Question: I want to disable second row,third row,till nth row form elements which is present in second and third column using jquery selector.
'''
<link href="https://maxcdn.bootstrapcdn.com/bootstrap/3.3.6/css/bootstrap.min.css" rel="stylesheet"/>
<table class="table table-striped">
<thead>
<tr class="warning">
<th>column1</th>
<th>column2</th>
<th>column3</th>
</tr>
</thead>
<tbody>
<tr>
<td>500.00</td>
<td>
<select class="form-control" id="ddcards">
<option selected>Select Card</option>
<option>CC0</option>
<option>CC1</option>
<option>CC2</option>
</select>
</td>
<td>
<input type="submit" class="btn btn-primary" id="btnSubmit" value="submit">
</td>
</tr>
<tr>
<td>500.00</td>
<td>
<select class="form-control" id="ddcards">
<option selected>Select Card</option>
<option>CC0</option>
<option>CC1</option>
<option>CC2</option>
</select>
</td>
<td>
<input type="submit" class="btn btn-primary" id="btnSubmit" value="submit">
</td>
</tr>
<tr>
<td>500.00</td>
<td>
<select class="form-control" id="ddcards">
<option selected>Select Card</option>
<option>CC0</option>
<option>CC1</option>
<option>CC2</option>
</select>
</td>
<td>
<input type="submit" class="btn btn-primary" id="btnSubmit" value="submit">
</td>
</tr>
</tbody>
</table>
'''
Below is the sample screen
Want to disable to row with the form elements which is present in the column
till nth row
one important condition like when button 1 clicked enable 2nd row,then when second button clicked enable third row...likewise it goes on
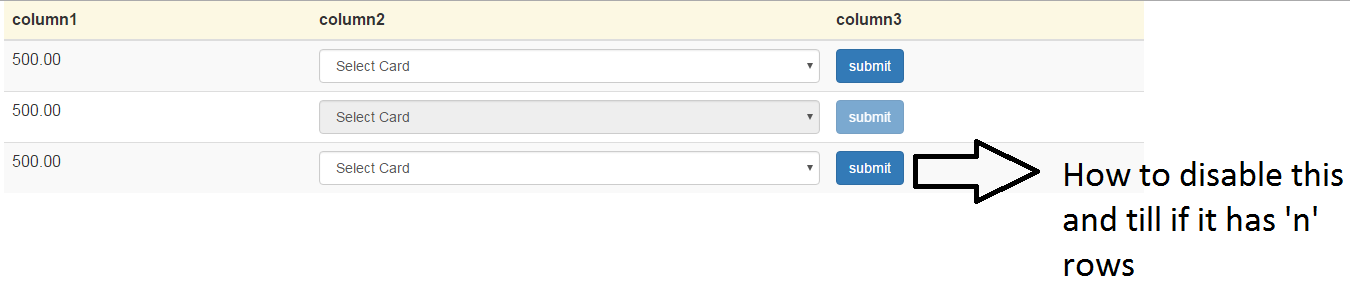
Answer: You could use any of these
'''
$("table tbody tr").slice(1).find('input,select').prop('disabled', true);
'''
or
'''
$("table tbody tr:not(:eq(0))").find('input,select').prop('disabled', true);
'''
or
'''
$("table tbody tr").gt(0).find('input,select').prop('disabled', true);
'''
'''
$("table tbody tr").slice(1).find('input,select').prop('disabled', true);
$('input[type="submit"]').on('click', function() {
$(this).parents('tr').next().find('input, select').prop('disabled', false);
})
'''
'''
<script src="https://ajax.googleapis.com/ajax/libs/jquery/2.1.1/jquery.min.js"></script>
<table class="table table-striped">
<thead>
<tr class="warning">
<th>column1</th>
<th>column2</th>
<th>column3</th>
</tr>
</thead>
<tbody>
<tr>
<td>500.00</td>
<td>
<select class="form-control" id="ddcards">
<option selected>Select Card</option>
<option>CC0</option>
<option>CC1</option>
<option>CC2</option>
</select>
</td>
<td>
<input type="submit" class="btn btn-primary" id="btnSubmit" value="submit">
</td>
</tr>
<tr>
<td>500.00</td>
<td>
<select class="form-control" id="ddcards">
<option selected>Select Card</option>
<option>CC0</option>
<option>CC1</option>
<option>CC2</option>
</select>
</td>
<td>
<input type="submit" class="btn btn-primary" id="btnSubmit" value="submit">
</td>
</tr>
<tr>
<td>500.00</td>
<td>
<select class="form-control" id="ddcards">
<option selected>Select Card</option>
<option>CC0</option>
<option>CC1</option>
<option>CC2</option>
</select>
</td>
<td>
<input type="submit" class="btn btn-primary" id="btnSubmit" value="submit">
</td>
</tr>
<tr>
<td>500.00</td>
<td>
<select class="form-control" id="ddcards">
<option selected>Select Card</option>
<option>CC0</option>
<option>CC1</option>
<option>CC2</option>
</select>
</td>
<td>
<input type="submit" class="btn btn-primary" id="btnSubmit" value="submit">
</td>
</tr>
<tr>
<td>500.00</td>
<td>
<select class="form-control" id="ddcards">
<option selected>Select Card</option>
<option>CC0</option>
<option>CC1</option>
<option>CC2</option>
</select>
</td>
<td>
<input type="submit" class="btn btn-primary" id="btnSubmit" value="submit">
</td>
</tr>
<tr>
<td>500.00</td>
<td>
<select class="form-control" id="ddcards">
<option selected>Select Card</option>
<option>CC0</option>
<option>CC1</option>
<option>CC2</option>
</select>
</td>
<td>
<input type="submit" class="btn btn-primary" id="btnSubmit" value="submit">
</td>
</tr>
</tbody>
</table>
'''